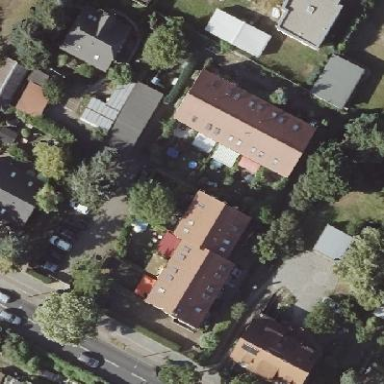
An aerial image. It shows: Terrace building.